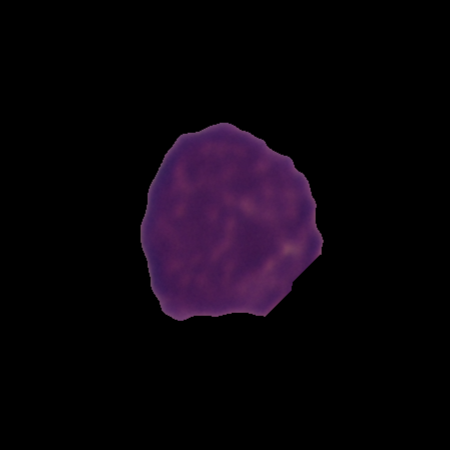
Label: healthy